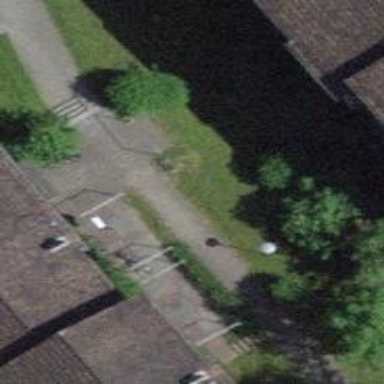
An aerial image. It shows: Road with steps.